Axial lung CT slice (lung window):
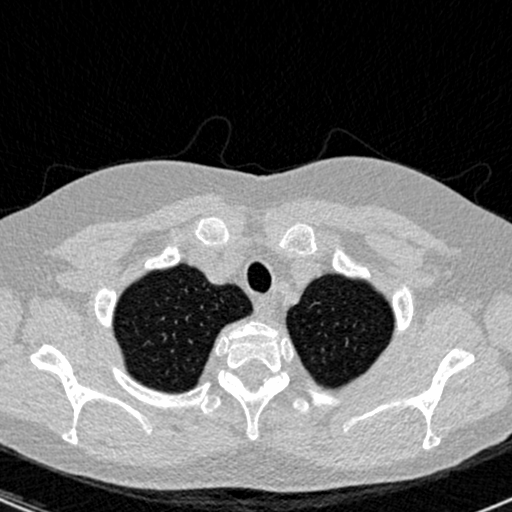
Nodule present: no